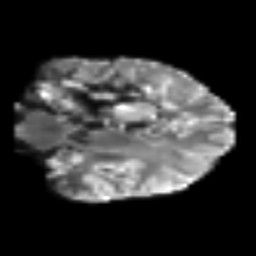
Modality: T2w
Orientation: coronal
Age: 31
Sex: female
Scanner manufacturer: siemens
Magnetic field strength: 3 T
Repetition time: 6.1 s
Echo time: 0.101 s